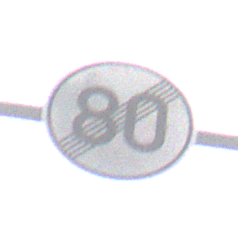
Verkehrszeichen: EndeGeschwindigkeit80
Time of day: Midday
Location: Outdoor (Urban)
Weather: Overcast
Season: NotSpecified
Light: Natural